Question: I have to show a confusion matrix with corresponding labels in an image. I am using matplotlib for the same. But when the image is created it shows only alternative labels and all the labels are not shown. Also the data in the matrix get overlapped with the other grid data. Is shall be thankful for the help.
'''
labels_x = ['D','F','A','G','DG','R','I','BS','COA','W','T','UserAcc%'] #create labels for each classes
labels_y = ['D','F','A','G','DG','R','I','BS','COA','W','T','ProdAcc%']
# Guassian Confusion Matrix plo
fig = plt.figure(figsize=(18, 18))
ax = fig.add_subplot(111)
cax = ax.matshow(cm1 )
pl.title('CONFUSION MATRIX(Guassian)')
for i,j in ((x,y) for x in xrange(len(cm1))
for y in xrange(len(cm1[0]))):
ax.annotate(str(cm1[j][i]),xy=(i,j))
fig.colorbar(cax)
ax.set_xticklabels(['']+labels_x)
ax.set_yticklabels(['']+labels_y)
plt.ylabel('True label')
plt.xlabel('Predicted label')
plt.set_cmap('Pastel1')
plt.savefig(finaldata_path_plot+"GuassianConfusionMatrix.pdf", format ='pdf')
plt.show()
plt.close()
'''

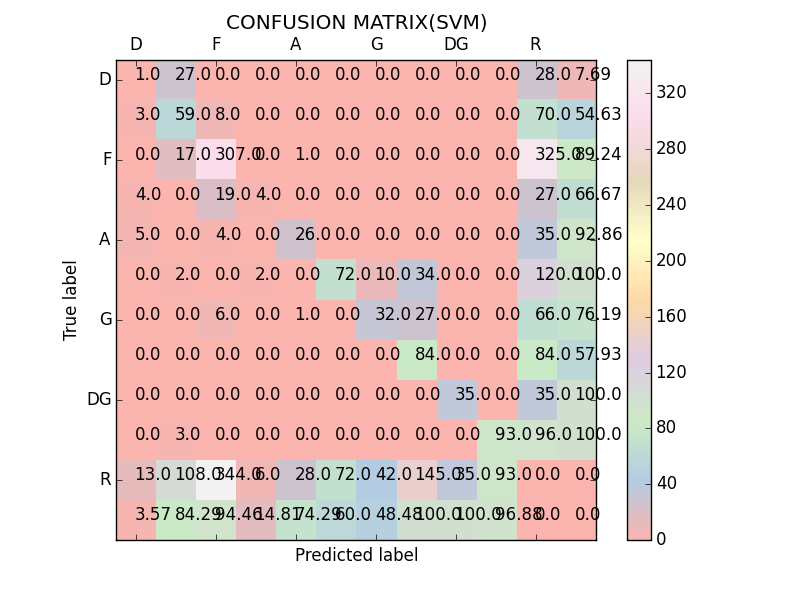
Answer: By default, matplotlib automatically chooses tick locations at "even" intervals. Tick labels only occur at tick locations, so if you'd like to label every column and row, you'll need to set the tick positions as well as the tick labels.
Basically, you want something like:
'''
i = range(len(labels))
ax.set(xticks=i, xticklabels=labels, yticks=i, yticklabels=labels)
'''
As a complete example:
'''
import numpy as np
import matplotlib.pyplot as plt
labels = ['D', 'F', 'A', 'G', 'DG', 'R', 'I', 'BS', 'COA', 'W', 'T']
data = np.random.random((len(labels), len(labels)))
fig, ax = plt.subplots()
im = ax.matshow(data, cmap='Pastel1')
fig.colorbar(im)
i = range(len(labels))
ax.set(xticks=i, xticklabels=labels, yticks=i, yticklabels=labels)
for (i, j), z in np.ndenumerate(data):
ax.text(j, i, '{:0.1f}'.format(z), ha='center', va='center')
ax.set(ylabel='True label', xlabel='Predicted label', title='Confusion Matrix')
plt.show()
'''